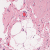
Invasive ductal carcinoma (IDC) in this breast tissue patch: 0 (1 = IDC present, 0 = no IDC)